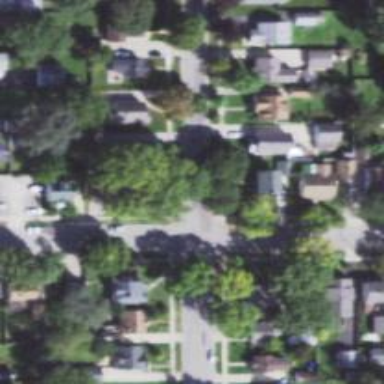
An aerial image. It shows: Residential road with separate asphalt sidewalk.